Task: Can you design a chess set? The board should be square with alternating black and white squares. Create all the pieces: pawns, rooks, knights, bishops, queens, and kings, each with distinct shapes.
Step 395:
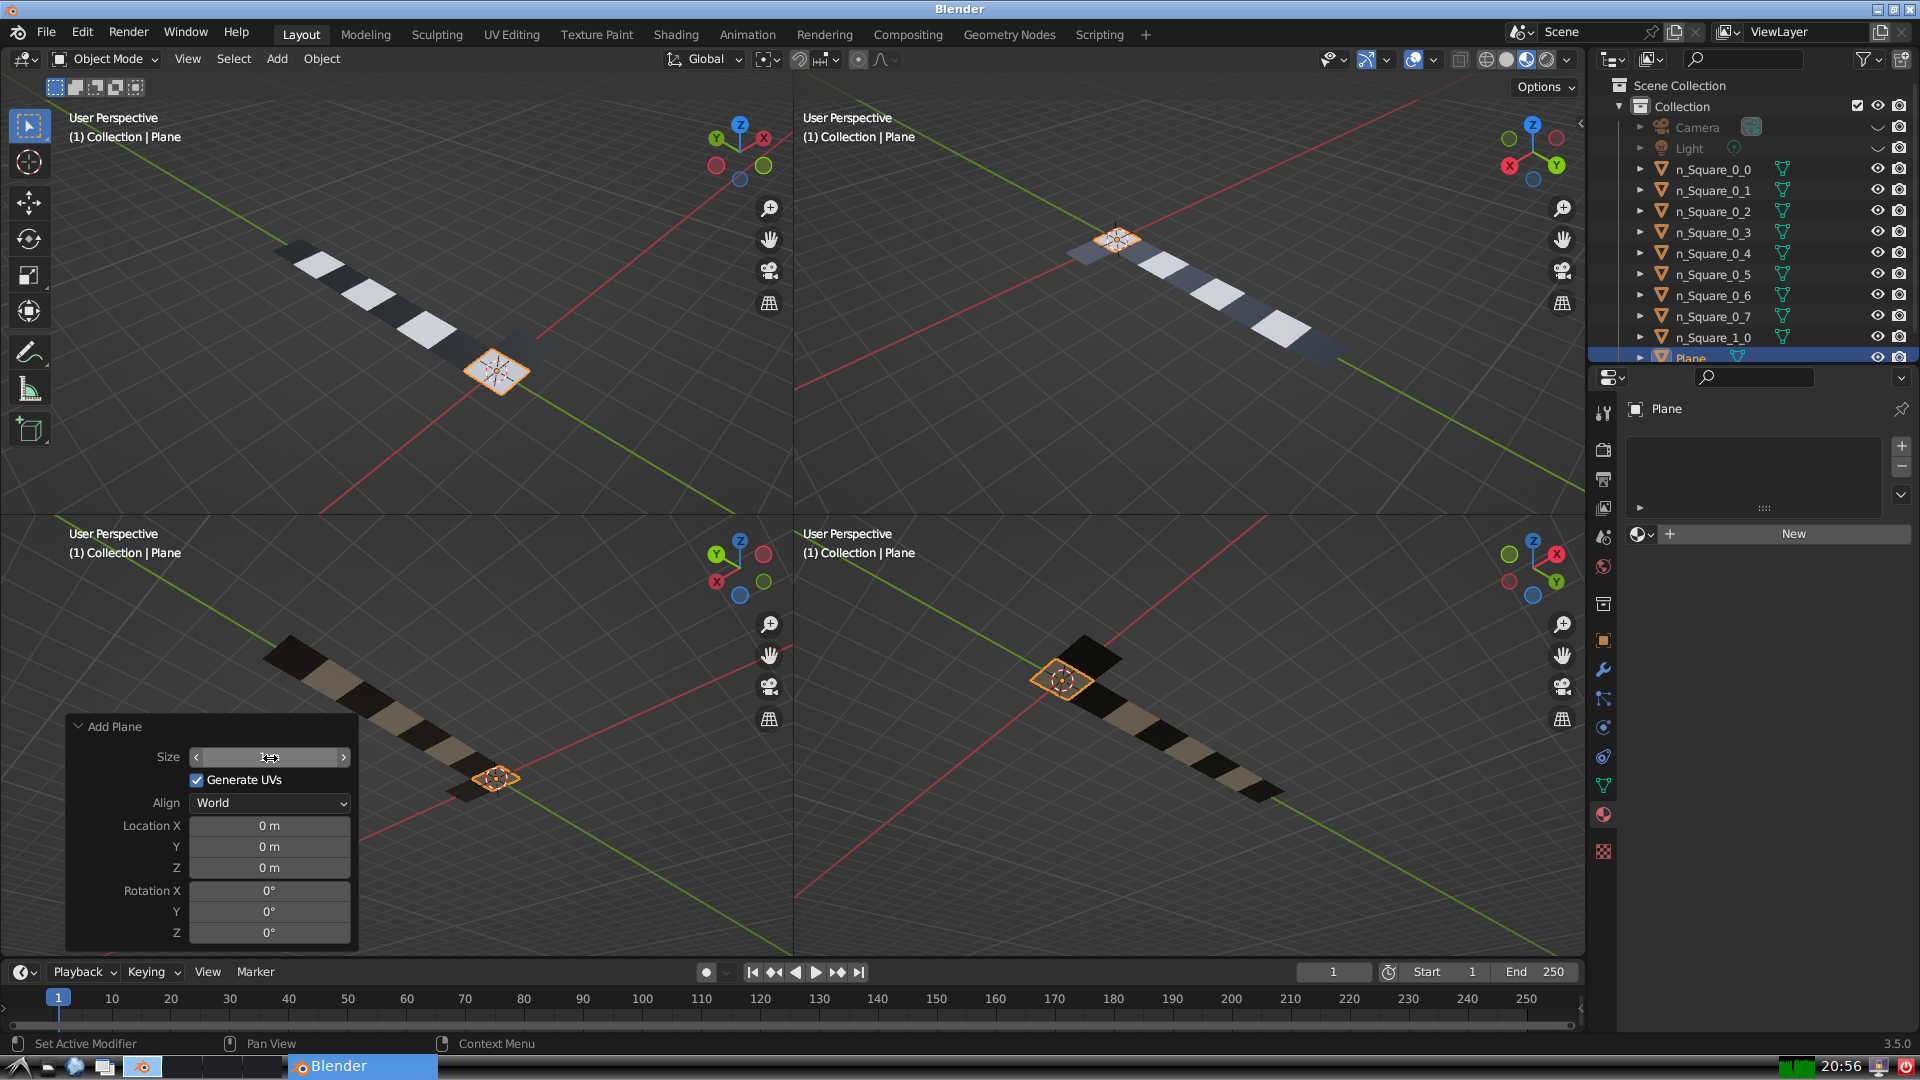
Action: {"mouse_move": [960, 540]}